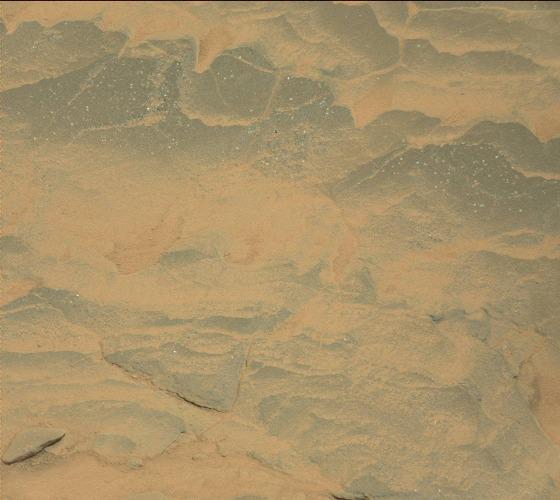
Terrain classes present: Bedrock, Rock, Shadow